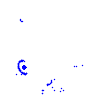
Particle: electron